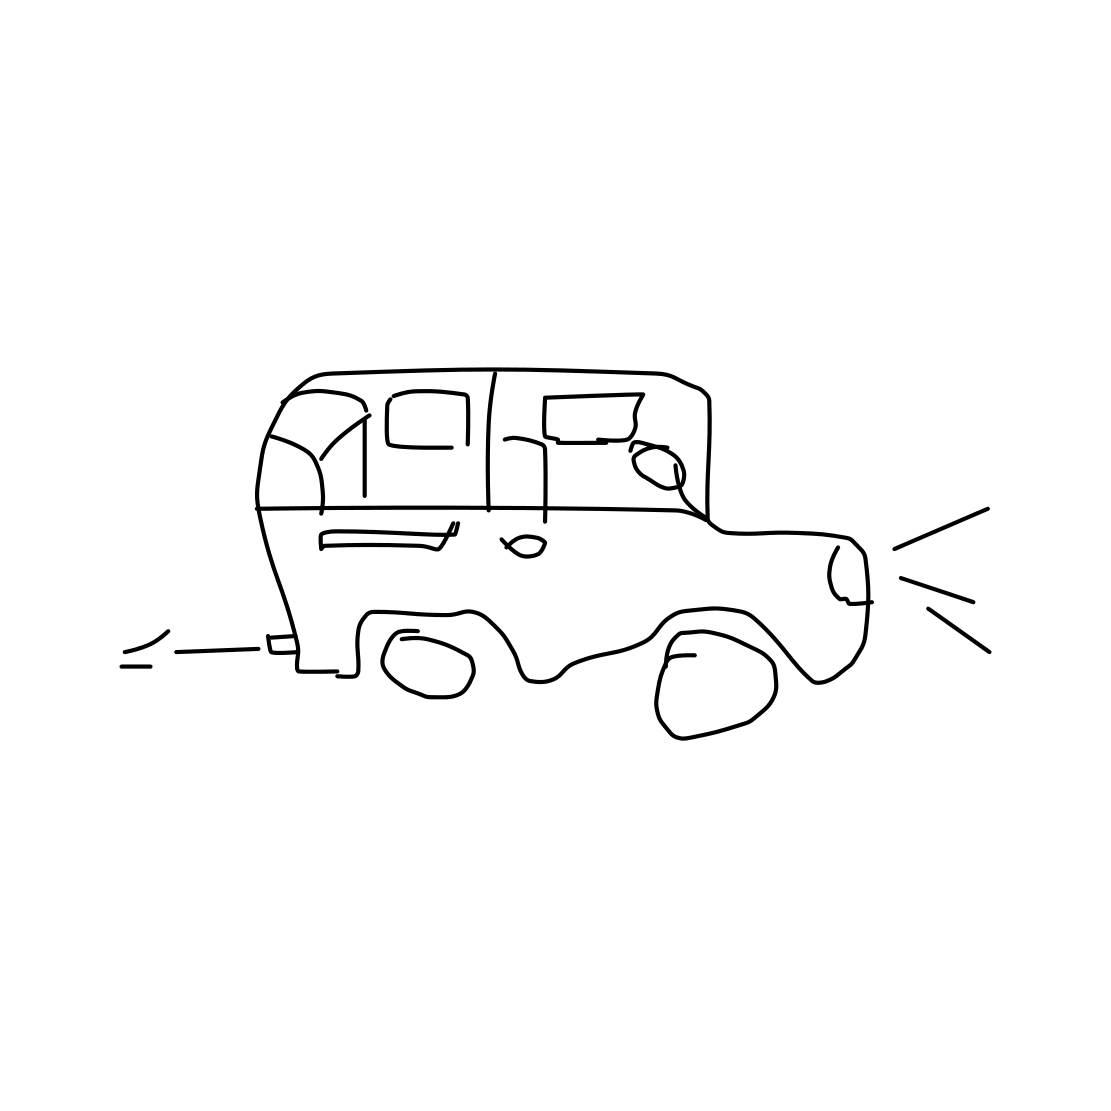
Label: suv